Question: I'm using an Angular file for both my create and edit page, but was wondering if there's a way to prevent a user editing the name of a Geo Segment on the /edit page.

'''
<nav>
<a href="#">Geo Segments</a> :
</nav>
<h1 class="geo-region-name">{{ geoRegion.name || 'Create Geo Segment' }}</h1>
<form ng-submit="updateOrAddGeoRegion()" id="regionForm">
<div class="row">
<div class="control-group span2">
<label class="control-label label-unstyled font-size-14" for="inputId">Label</label>
<div class="controls">
<input type="text" id="inputId" placeholder="Short name" class="input-small" value="{{ geoRegion.label }}" ng-model="geoRegion.label" required="required">
</div>
</div>
<div class="control-group span4">
<label class="control-label label-unstyled font-size-14" for="inputName">Name</label>
<div class="controls">
<input type="text" id="inputName" placeholder="Region Name" class="input-large" value="{{ geoRegion.name }}" ng-model="geoRegion.name" required="required">
</div>
</div>
</div>
<div class="control-group">
<label class="control-label label-unstyled font-size-14" for="inputAddress">Address</label>
<div class="controls">
<input type="text" id="inputAddress" placeholder="Address" class="input-xlarge" value="{{ geoRegion.address }}" ng-model="geoRegion.address">
<google-map-geocoder></google-map-geocoder>
</div>
</div>
'''
'''
$scope.newGeoRegion = true
$scope.geoRegionId = ''
$scope.hours = Hours
console.log('$scope.hours', $scope.hours)
$scope.geoRegion = {
app_id: $scope.app_id
geoRegion_id: '',
latitude: 37.<PHONE>,
longitude: -122.40743739,
name: '',
address: '',
radius: 500,
customer_id: $scope.customer_id,
active_daily_clear: false
}
'''
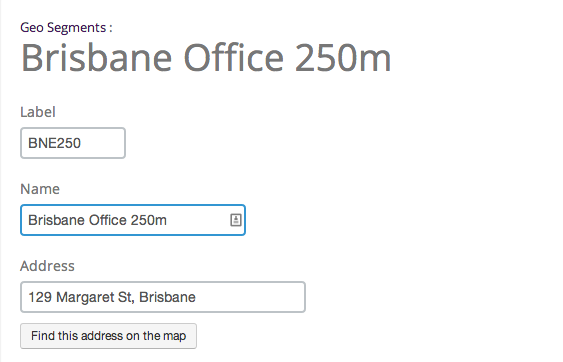
Answer: Exactly as per @Ian but improved for '' value an other reasons
'''
ng-disabled="isEdit(geoRegion)"
'''
then in the controller
'''
$scope.isEdit = function(geoRegion) {
if (angular.isUndefined(geoRegion.geoRegion_id))
return true;
if (geoRegion.geoRegion_id == '')
return true;
return false;
};
'''
If you decide to use a different way to detect the edit your isEdit() fn is good enough to shield that change from the View (html)